Interaction volume radius: 5 \u00c5
Interaction volume height: 10 \u00c5
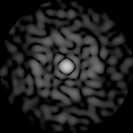
Disorder parameter: 0.7766